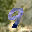
Label: 9